Question: I'm new to NS2 and trying to set up a basic dumbell-shaped network simulation; I have one node with TCP agents (the gateway or "gw") transmitting across a link to a remote node (remote gateway, "rgw"), which is connected to TCP sinks (each agent is connected with one sink).

Here is a picture with n = 5. Node 0 has five TCP agents with Pareto traffic generators; each is connected to a TCPSink agent attached to one of the nodes on the right.
I have the following TCL script to set up and test the network; it runs successfully, but when I view the trace in NAM, I can't see the packets moving. I ran a similar tutorial with NAM, and it looked fine, so there must be a bug in my own code. Can anyone help me find my error?
Thanks.
'''
set ns [new Simulator]
# Set up trace
set trc [open out.trc w]
set namtrc [open out.nam w]
$ns trace-all $trc
$ns namtrace-all $namtrc
proc finish {} {
global ns trc
global ns namtrc
$ns flush-trace
close $trc
close $namtrc
exec nam out.nam &
exit 0
}
# Simulation parameters
set n 5
set bw 150000000 # 150 Mb/s
# Set up bottleneck link
set gw [$ns node]
set rgw [$ns node]
$ns duplex-link $gw $rgw $bw .30 DropTail
set snd {} # TCP senders sitting on the gateway node
set trf {} # Traffic generators for the senders
set dst {} # Destination nodes hosting the receivers
set rcv {} # TCP receivers sitting on the destination
for {set i 0} {$i<$n} {incr i} {
# Create the objects needed for a new connection
lappend snd [new Agent/TCP]
lappend rcv [new Agent/TCPSink]
lappend trf [new Application/Traffic/Pareto]
lappend srv [$ns node]
# set up source and destination nodes
$ns attach-agent $gw [lindex $snd $i]
$ns attach-agent [lindex $srv $i] [lindex $rcv $i]
[lindex $trf $i] attach-agent [lindex $snd $i]
# Connect nodes
$ns duplex-link $rgw [lindex $srv $i] 1000000000000 .100 DropTail
# Connect agents
$ns connect [lindex $snd $i] [lindex $rcv $i]
}
foreach traffic $trf {
$ns at 0.0 "$traffic start"
}
$ns at 10.0 "finish"
$ns run
'''
And here's an excerpt from a trace generated with this code:
'''
+ 0.214008 0 1 pareto 40 ------- 0 0.0 2.0 0 0
- 0.214008 0 1 pareto 40 ------- 0 0.0 2.0 0 0
+ 0.321715 0 1 pareto 40 ------- 0 0.3 5.0 0 1
- 0.321715 0 1 pareto 40 ------- 0 0.3 5.0 0 1
r 0.51401 0 1 pareto 40 ------- 0 0.0 2.0 0 0
+ 0.51401 1 2 pareto 40 ------- 0 0.0 2.0 0 0
- 0.51401 1 2 pareto 40 ------- 0 0.0 2.0 0 0
r 0.61401 1 2 pareto 40 ------- 0 0.0 2.0 0 0
+ 0.61401 2 1 ack 40 ------- 0 2.0 0.0 0 2
- 0.61401 2 1 ack 40 ------- 0 2.0 0.0 0 2
r 0.621717 0 1 pareto 40 ------- 0 0.3 5.0 0 1
+ 0.621717 1 5 pareto 40 ------- 0 0.3 5.0 0 1
- 0.621717 1 5 pareto 40 ------- 0 0.3 5.0 0 1
r 0.71401 2 1 ack 40 ------- 0 2.0 0.0 0 2
+ 0.71401 1 0 ack 40 ------- 0 2.0 0.0 0 2
- 0.71401 1 0 ack 40 ------- 0 2.0 0.0 0 2
r 0.721717 1 5 pareto 40 ------- 0 0.3 5.0 0 1
+ 0.721717 5 1 ack 40 ------- 0 5.0 0.3 0 3
- 0.721717 5 1 ack 40 ------- 0 5.0 0.3 0 3
+ 0.735936 0 1 pareto 40 ------- 0 0.2 4.0 0 4
- 0.735936 0 1 pareto 40 ------- 0 0.2 4.0 0 4
r 0.821717 5 1 ack 40 ------- 0 5.0 0.3 0 3
+ 0.821717 1 0 ack 40 ------- 0 5.0 0.3 0 3
- 0.821717 1 0 ack 40 ------- 0 5.0 0.3 0 3
+ 0.831634 0 1 pareto 40 ------- 0 0.4 6.0 0 5
- 0.831634 0 1 pareto 40 ------- 0 0.4 6.0 0 5
r 1.014013 1 0 ack 40 ------- 0 2.0 0.0 0 2
+ 1.014013 0 1 pareto 1040 ------- 0 0.0 2.0 0 6
- 1.014013 0 1 pareto 1040 ------- 0 0.0 2.0 0 6
+ 1.014013 0 1 pareto 1040 ------- 0 0.0 2.0 0 7
- 1.014068 0 1 pareto 1040 ------- 0 0.0 2.0 0 7
r 1.035938 0 1 pareto 40 ------- 0 0.2 4.0 0 4
+ 1.035938 1 4 pareto 40 ------- 0 0.2 4.0 0 4
- 1.035938 1 4 pareto 40 ------- 0 0.2 4.0 0 4
r 1.121719 1 0 ack 40 ------- 0 5.0 0.3 0 3
+ 1.121719 0 1 pareto 1040 ------- 0 0.3 5.0 0 8
- 1.121719 0 1 pareto 1040 ------- 0 0.3 5.0 0 8
+ 1.121719 0 1 pareto 1040 ------- 0 0.3 5.0 0 9
- 1.121775 0 1 pareto 1040 ------- 0 0.3 5.0 0 9
r 1.131636 0 1 pareto 40 ------- 0 0.4 6.0 0 5
'''
Looks to be working fine.
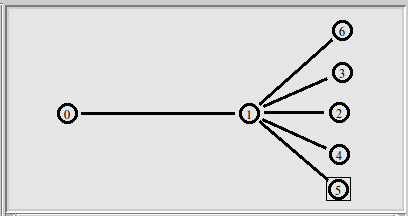
Answer: '''
set ns [new Simulator]
# Set up trace
set trc [open out.trc w]
set namtrc [open out.nam w]
$ns trace-all $trc
$ns namtrace-all $namtrc
proc finish {} {
global ns trc
global ns namtrc
$ns flush-trace
close $trc
close $namtrc
exec nam out.nam &
exit 0
}
# Simulation parameters
set n 5
set bw 150000000; # 150 Mb/s
# Set up bottleneck link
set gw [$ns node]
set rgw [$ns node]
$ns duplex-link $gw $rgw $bw .3000 DropTail
set snd {}
# TCP senders sitting on the gateway node
set trf {}
# Traffic generators for the senders
set dst {}
# Destination nodes hosting the receivers
set rcv {}
# TCP receivers sitting on the destination
for {set i 0} {$i<$n} {incr i} {
# Create the objects needed for a new connection
lappend snd [new Agent/TCP]
lappend rcv [new Agent/TCPSink]
lappend trf [new Application/Traffic/Pareto]
lappend srv [$ns node]
# set up source and destination nodes
$ns attach-agent $gw [lindex $snd $i]
$ns attach-agent [lindex $srv $i] [lindex $rcv $i]
[lindex $trf $i] attach-agent [lindex $snd $i]
# Connect nodes
$ns duplex-link $rgw [lindex $srv $i] 10000 .10000 DropTail
# Connect agents
$ns connect [lindex $snd $i] [lindex $rcv $i]
}
foreach traffic $trf {
$ns at 0.0 "$traffic start"
}
$ns at 10.0 "finish"
$ns run
'''